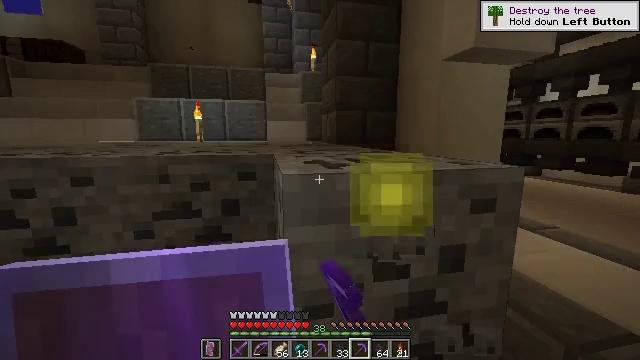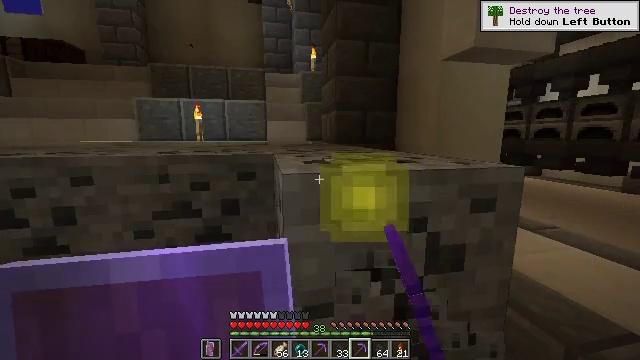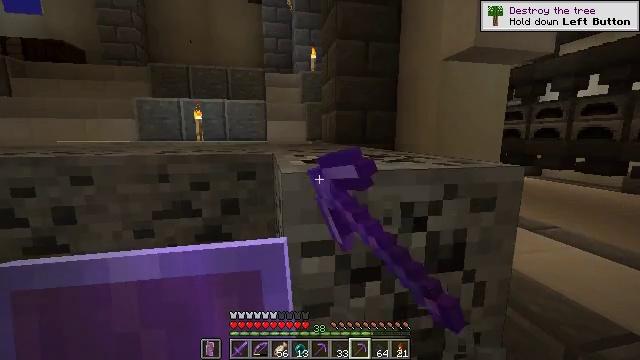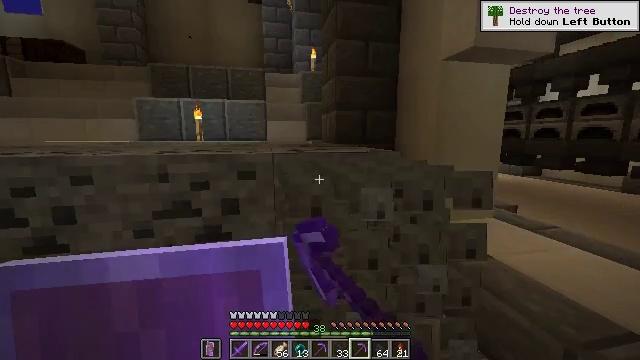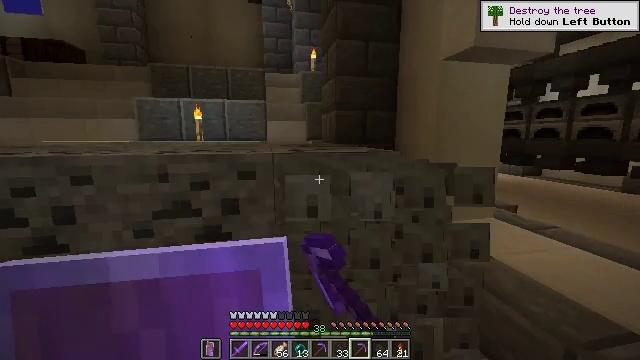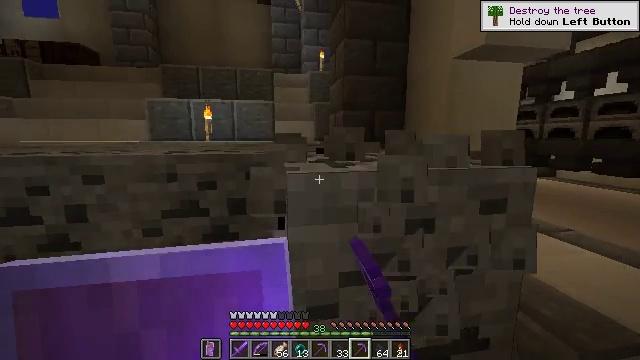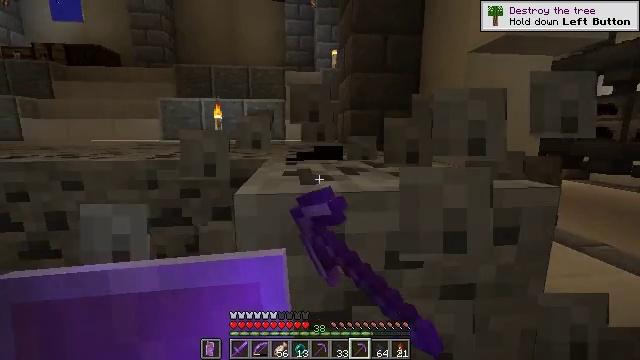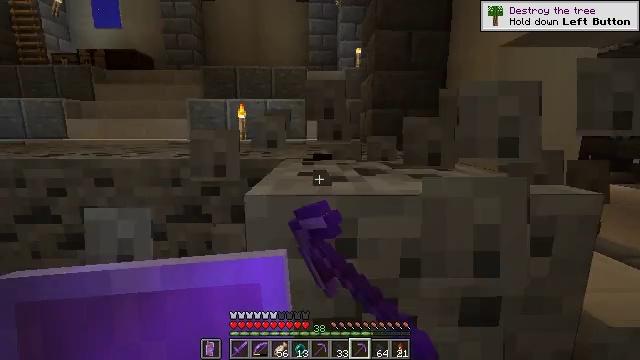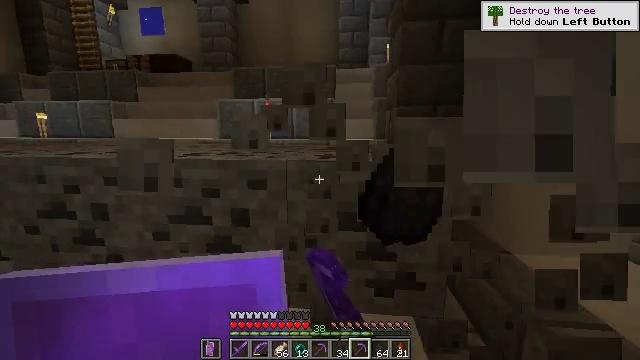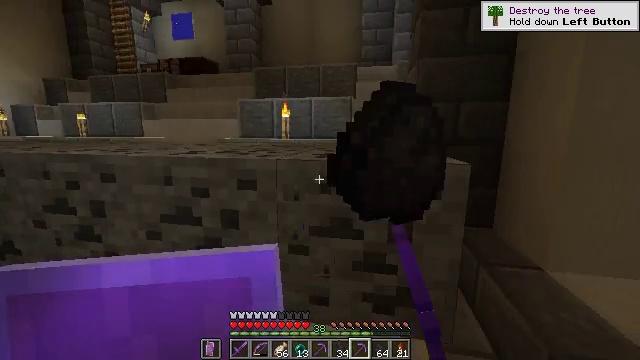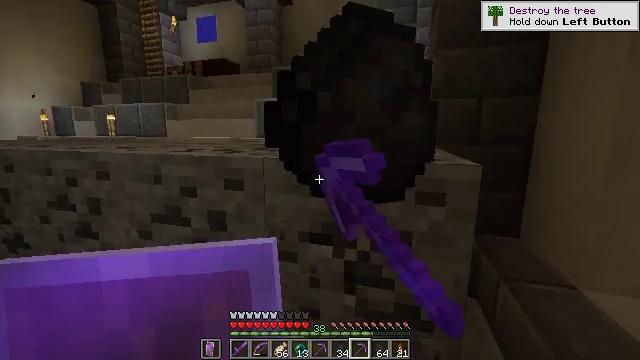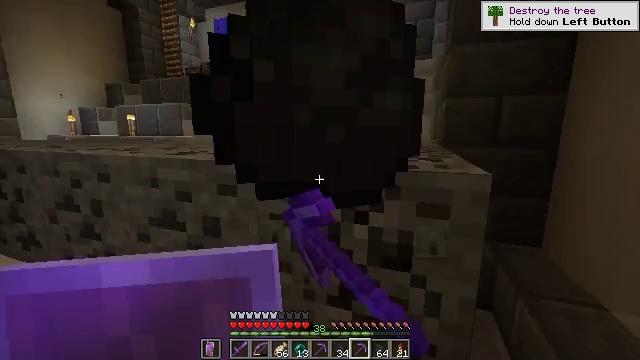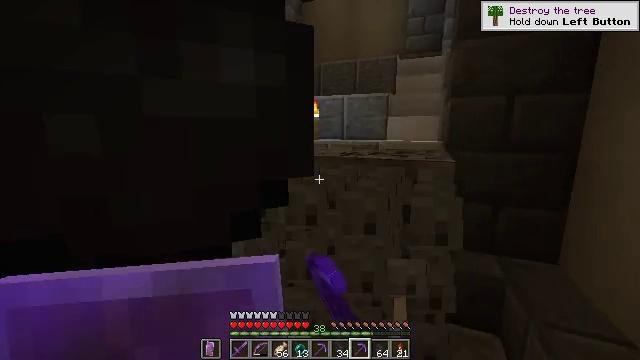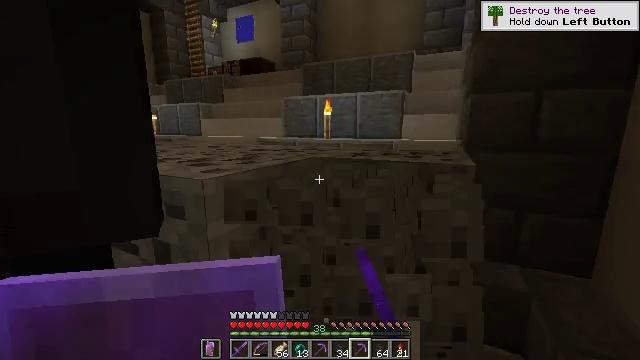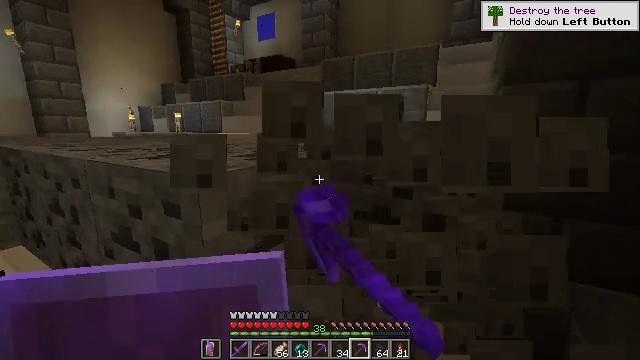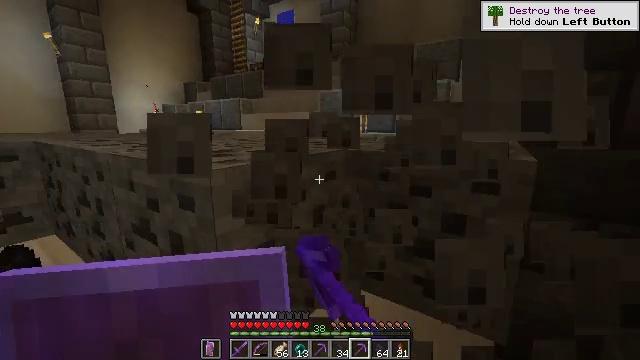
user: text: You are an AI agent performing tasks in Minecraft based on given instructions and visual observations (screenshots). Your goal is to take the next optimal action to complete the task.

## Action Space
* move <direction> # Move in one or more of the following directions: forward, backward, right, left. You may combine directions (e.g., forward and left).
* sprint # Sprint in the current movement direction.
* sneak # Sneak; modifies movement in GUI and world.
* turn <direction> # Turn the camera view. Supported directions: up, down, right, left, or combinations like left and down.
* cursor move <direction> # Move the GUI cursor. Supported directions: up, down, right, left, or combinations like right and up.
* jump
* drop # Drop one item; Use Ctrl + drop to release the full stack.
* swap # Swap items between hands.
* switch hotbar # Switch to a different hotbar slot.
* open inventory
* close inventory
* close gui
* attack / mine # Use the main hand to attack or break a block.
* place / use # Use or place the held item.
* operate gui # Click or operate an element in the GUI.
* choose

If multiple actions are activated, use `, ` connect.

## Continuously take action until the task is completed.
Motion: motion action
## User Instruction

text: Find and mine the coal ore.
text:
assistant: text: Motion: attack / mine
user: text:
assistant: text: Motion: attack / mine
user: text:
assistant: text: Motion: attack / mine
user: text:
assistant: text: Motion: attack / mine
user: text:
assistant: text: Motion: move forward and move right, turn left, attack / mine
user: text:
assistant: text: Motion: move forward and move right, turn left, attack / mine
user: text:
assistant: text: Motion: move forward and move right, turn left, attack / mine
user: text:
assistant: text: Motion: move forward and move right, turn left, attack / mine
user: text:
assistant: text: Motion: move forward and move right, turn left, attack / mine
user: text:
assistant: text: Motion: move forward and move right, turn left, attack / mine
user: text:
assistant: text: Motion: move forward and move right, turn left, attack / mine
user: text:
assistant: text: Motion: move forward, turn left, attack / mine
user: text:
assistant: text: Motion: turn left, attack / mine
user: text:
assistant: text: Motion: turn left, attack / mine
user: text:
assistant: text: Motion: turn left, attack / mine
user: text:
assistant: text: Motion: turn left, attack / mine
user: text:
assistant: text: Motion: turn left, attack / mine
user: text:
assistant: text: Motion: turn left, attack / mine
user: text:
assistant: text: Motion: turn left and down, attack / mine
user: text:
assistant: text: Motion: turn left and down, attack / mine
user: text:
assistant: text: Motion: turn left, attack / mine
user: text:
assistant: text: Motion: turn left, attack / mine
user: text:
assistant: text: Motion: move right, turn left, attack / mine
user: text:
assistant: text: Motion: move right, turn left, attack / mine
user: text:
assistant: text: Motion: move right, turn left, attack / mine
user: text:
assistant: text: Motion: move right, attack / mine
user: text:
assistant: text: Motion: move right, turn left, attack / mine
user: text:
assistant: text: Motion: turn left, attack / mine
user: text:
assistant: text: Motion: turn left, attack / mine
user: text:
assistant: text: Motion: move forward, turn left, attack / mine